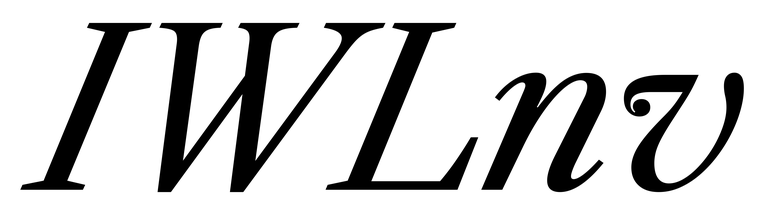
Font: LibreCaslonText-Italic_Italic